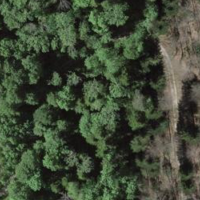
EUNIS habitat code: 41
Species observed at this site:
Lamium galeobdolon